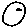
Label: moon